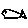
Label: fish